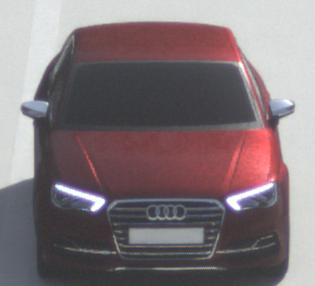
Make: Audi
Model: S3
Detailed model: 8V
Model produced from: 2013
Model produced until: 2020
Doors: 4
Color: red
Road condition: dry road
Daytime: morning or afternoon
Contrast: medium contrast